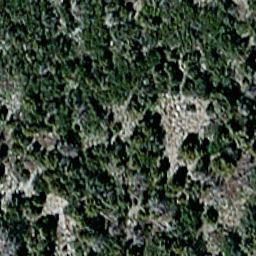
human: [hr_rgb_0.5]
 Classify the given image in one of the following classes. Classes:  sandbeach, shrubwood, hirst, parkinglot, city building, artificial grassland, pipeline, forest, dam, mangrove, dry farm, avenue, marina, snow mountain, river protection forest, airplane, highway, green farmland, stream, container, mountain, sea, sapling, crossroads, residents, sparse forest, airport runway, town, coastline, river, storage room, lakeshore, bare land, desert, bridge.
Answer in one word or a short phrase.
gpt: sparse forest